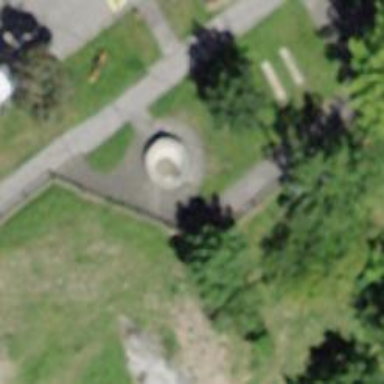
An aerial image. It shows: Beautiful fountain.